Question: I'm using cocos2d-x 3.3 and Xcode 6.1.1 to create a new game project. I have installed python already and run command on terminal to create Helloworld game project. It's look like:
'''
$ cocos new Helloworld -p com.datnt.games -l cpp -d /Users/datnguyen/Desktop/DatNguyen/Games
'''
And the result in terminal:
'''
Running command: new
> Copy template into /Users/datnguyen/Desktop/DatNguyen/Games/Helloworld
> Copying cocos2d-x files...
> Rename project name from 'HelloCpp' to 'Helloworld'
> Replace the project name from 'HelloCpp' to 'Helloworld'
> Replace the project package name from 'org.cocos2dx.hellocpp' to 'com.datnt.games'
> Replace the mac bundle id from 'org.cocos2dx.hellocpp' to 'com.datnt.games'
> Replace the ios bundle id from 'org.cocos2dx.hellocpp' to 'com.datnt.games'
'''
When I ran Xcode, I got the problem: project name was still HelloCpp and I can run game on simulator. I installed and created first game following the tutorial but I don't know why the problem occurs. Can you please help me to resolve this problem?
My Xcode screen:

I can run this game perfectly using command in terminal: cocos run -p ios, but can not run using Xcode
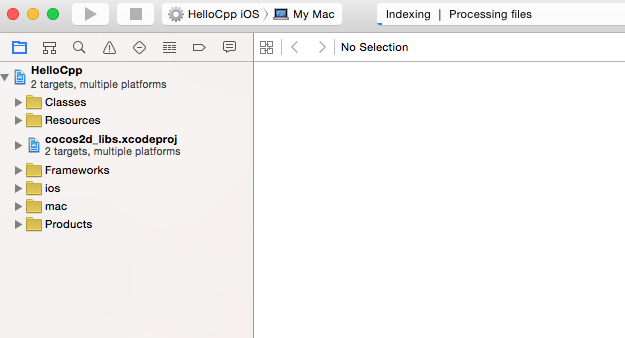
Answer: You should right click your "HelloWorld.xcodeproj" file and choose "Show package contents".
And then you should delete both "project.xcworkspace" file and "xcuserdata" folder.(Only the project.pbxproj file is needed).
After that, try to reopen your Xcode project and see whether it is working or not.